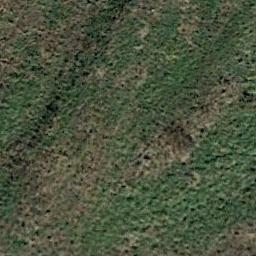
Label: meadow